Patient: sex F, age 57
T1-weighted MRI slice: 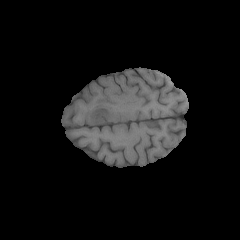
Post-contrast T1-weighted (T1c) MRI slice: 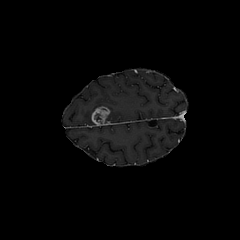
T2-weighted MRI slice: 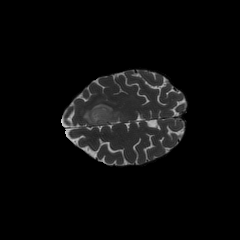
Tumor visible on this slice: yes
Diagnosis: Glioblastoma, IDH-wildtype
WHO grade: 4